Question: Is there a way to tell OS X to automatically style/tint a 'NSToolbarItem'?
I've added an "Image Toolbar Item" via IB/Xcode and set the icon to a black PDF <URL>.
However, my result does not resemble that of, for instance, the App Store:

I'm looking for something akin to what the TabBar in iOS does by default.
I'm new to OS X development... So any guidance would be appriciated!
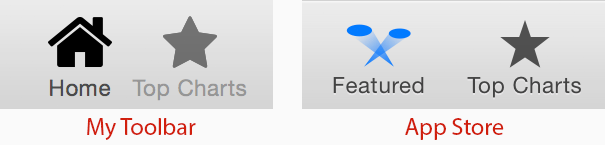
Answer: Images need to be made template'd in order to get the correct styling (such as the engraved & blue styling).
This can be done in code with '-[NSImage setTemplate:]' by having your image names end with "Template" (requiring no code changes).
---
To get the blue styling specifically, you have to set a borderless NSButton as the custom view of the toolbar item (rather than it being a standard item). That button has to have a type that results in it showing its state (e.g. a Round-Textured Toggle button), and when it has an On state, it will get then blue styling.